Question: I'm using 'twitter bootstrap 3' to display 'tooltip'
'''
<td class = "skills" data-toggle="tooltip" data-placement="left" data-original-title="<?php echo $row['skills']; ?>"><?php echo $row['skills']; ?></td>
'''
and it shows well but when I hover on it, it shift each cell to right.
how to fix that?

I've attached two snapshots and you can see it's shifting towards right.
I'm adding a test table here, what it does, displays tooltip in next 'td' and data of that 'td' shifted right.
'''
<table id="example-table" class="table table-striped table-hover table-condensed">
<thead>
<th>Serial</th>
<th>Name</th>
<th>Rating</th>
</thead>
<tbody>
<tr>
<td>1</td>
<td data-toggle="tooltip" data-placement="right" data-original-title="A">A</td>
<td>php</td>
</tr><tr>
<td>2</td>
<td data-toggle="tooltip" data-placement="right" data-original-title="B">B</td>
<td>C#</td>
</tr>
</tbody>
</table>
'''
and here is 'js'
'''
<script type="text/javascript">
$(document).ready(function(){
$('[data-toggle="tooltip"]').tooltip();
});
</script>
'''
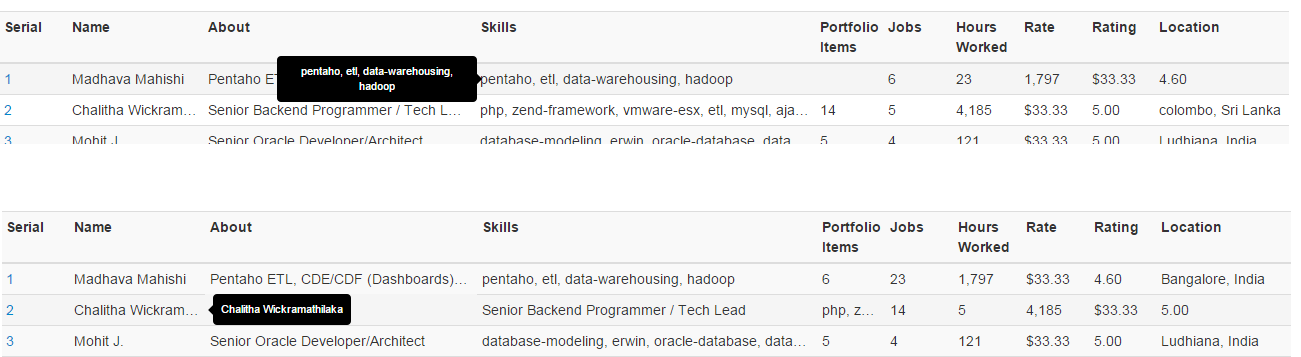
Answer: I found the solution, just posting here so that someone may find this useful some day.
So, anyone if faces this issue, I mean if moving data around on hover and buttons bounce on hover while using 'twitter-bootstrap tooltip', you just need to do the following:
Previous
'''
<script type="text/javascript">
$(document).ready(function(){
$('[data-toggle="tooltip"]').tooltip();
});
</script>
'''
just need to add container(fixed in bootstrap 2.3)
'''
<script type="text/javascript">
$(document).ready(function(){
$('[data-toggle="tooltip"]').tooltip({container: 'body'});
});
</script>
'''